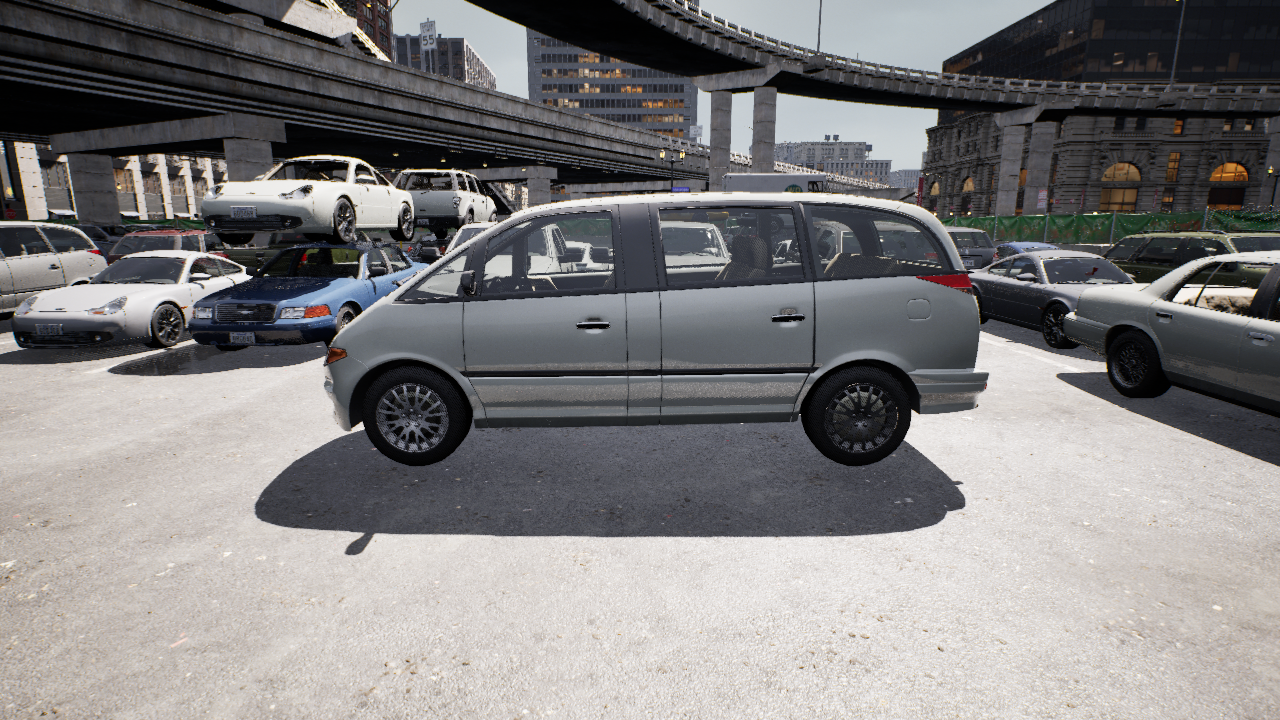
Venue: arterial
Lighting: clear day
Vehicle rig: minivan